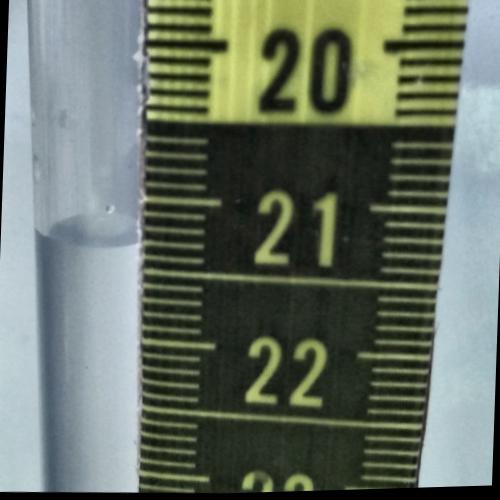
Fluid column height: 21.3 cm